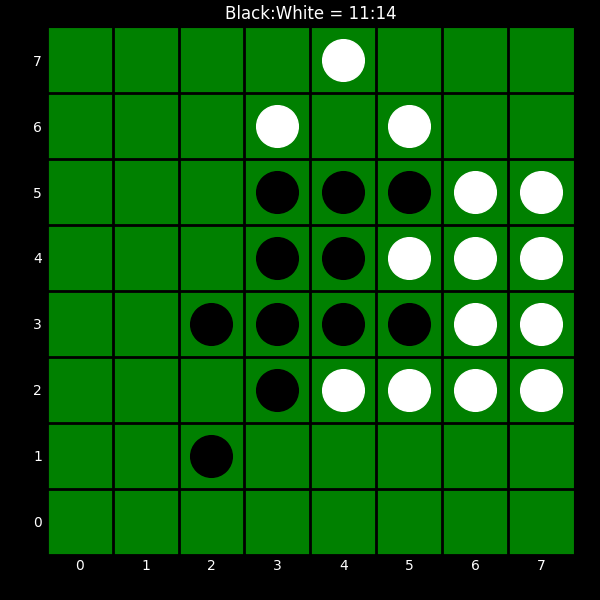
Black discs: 11
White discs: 14